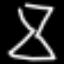
Label: hourglass